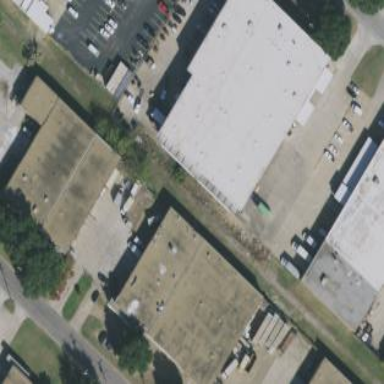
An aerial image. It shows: Warehouse.